RGB frame:
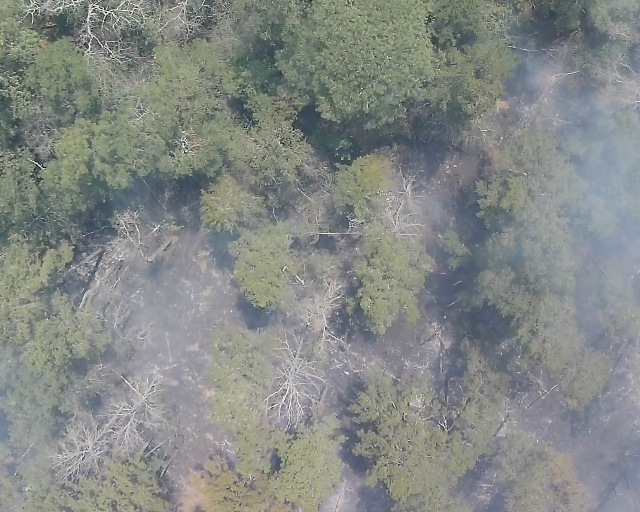
Thermal frame:
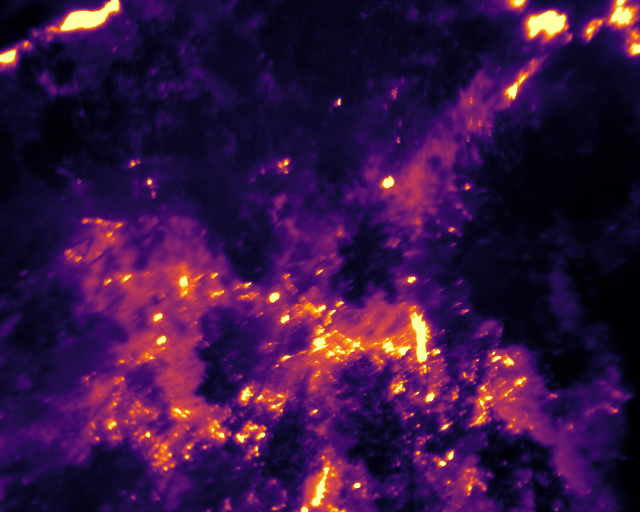
Captured: 2026-02-26 03:42:14
Pixels at or above 80 °C: 3390 (fraction of frame: 0.01035)